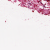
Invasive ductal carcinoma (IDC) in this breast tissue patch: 0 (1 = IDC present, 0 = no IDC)